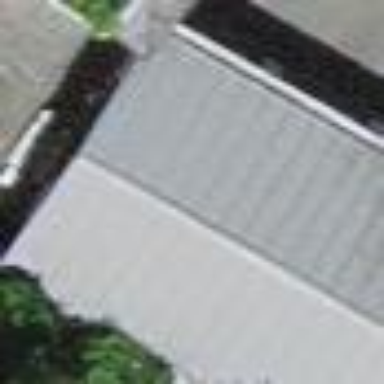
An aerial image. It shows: Garage building.